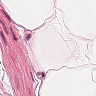
Metastatic tissue present: no